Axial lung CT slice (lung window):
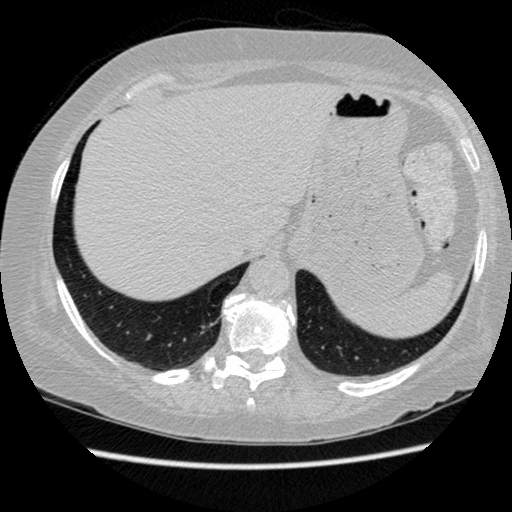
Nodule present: no